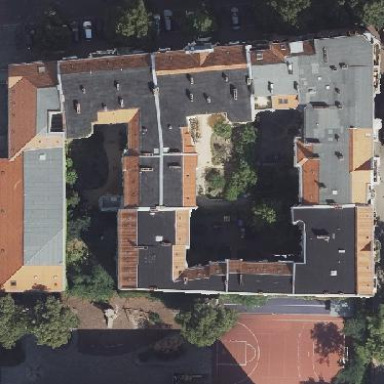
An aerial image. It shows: Residential building with apartments. It features roof made of roof tiles in double saltbox shape.